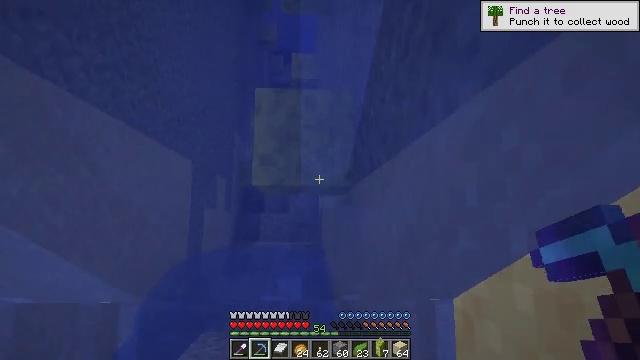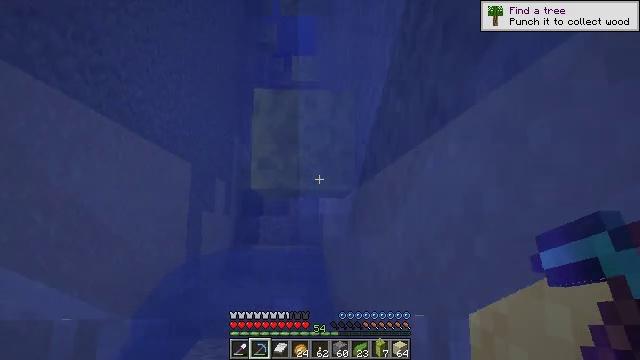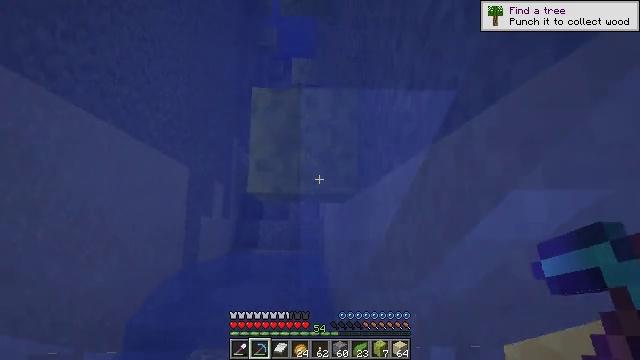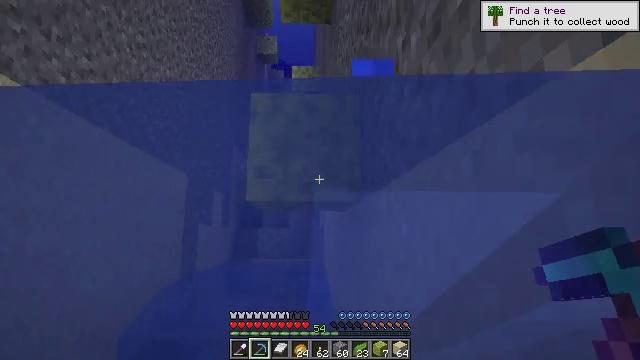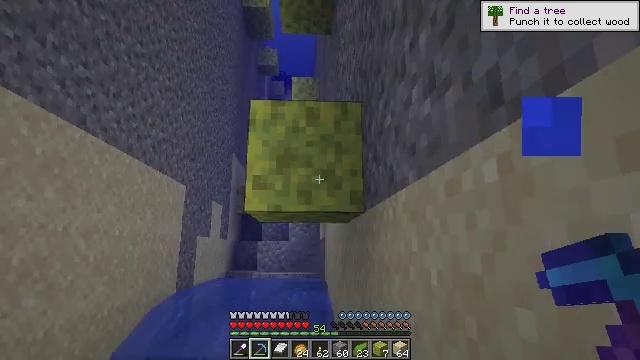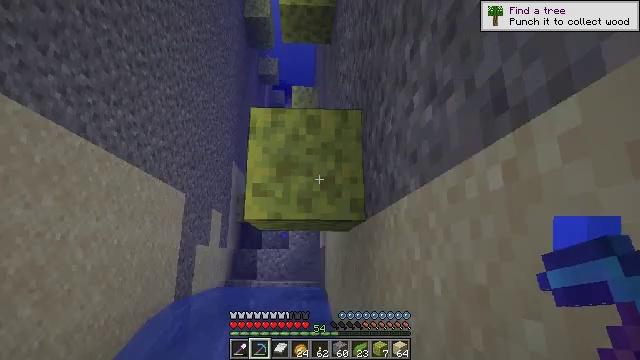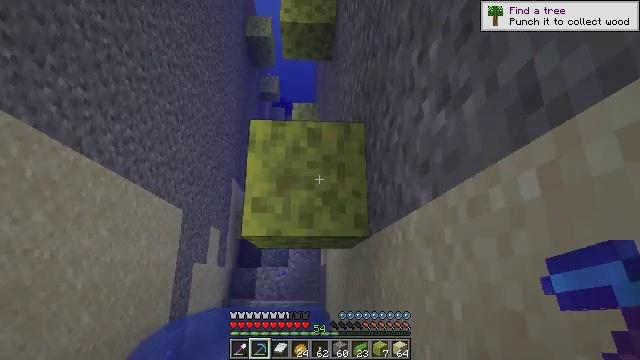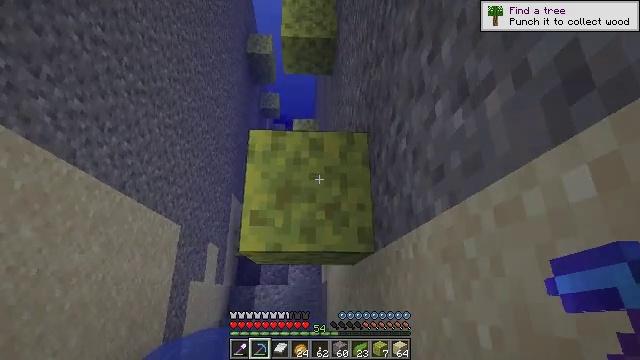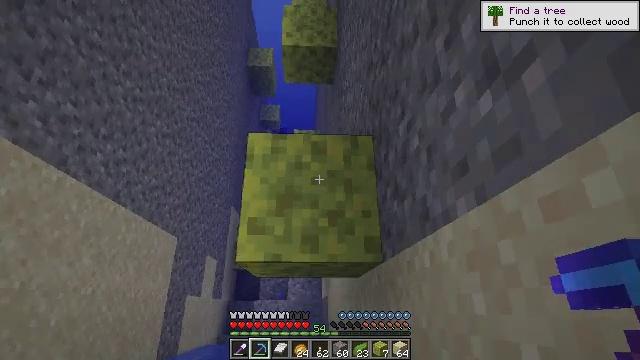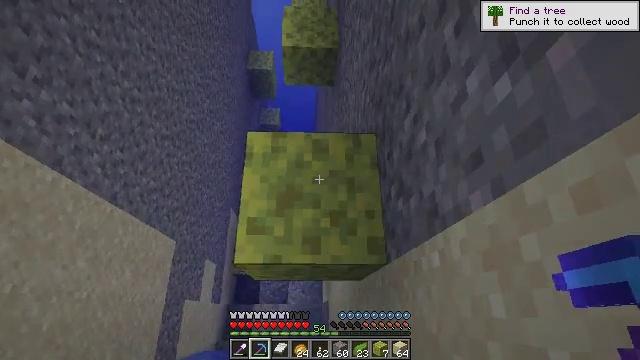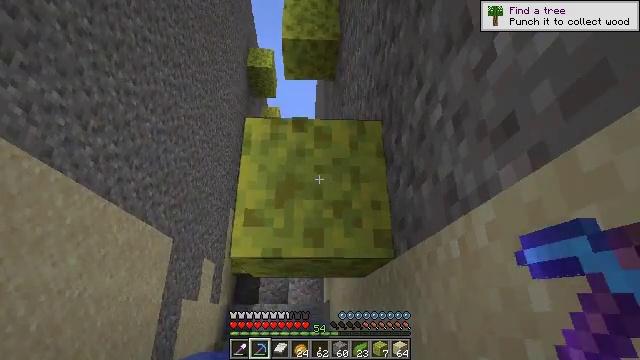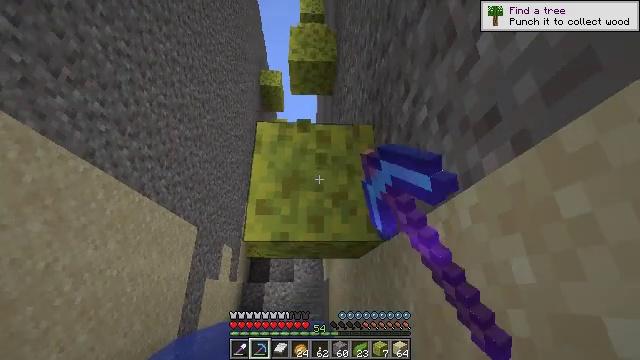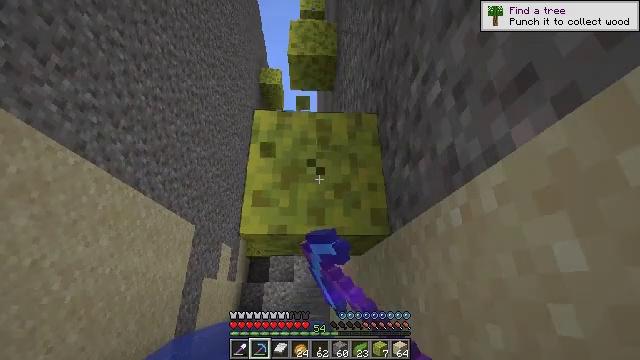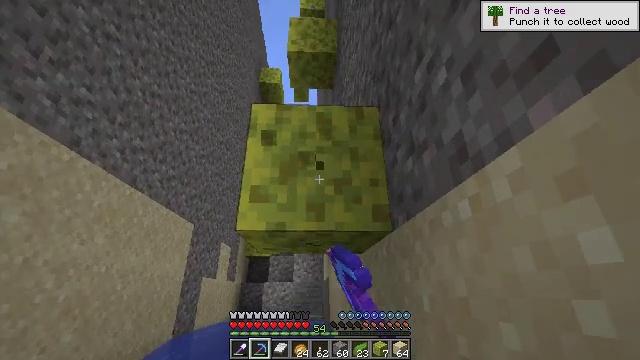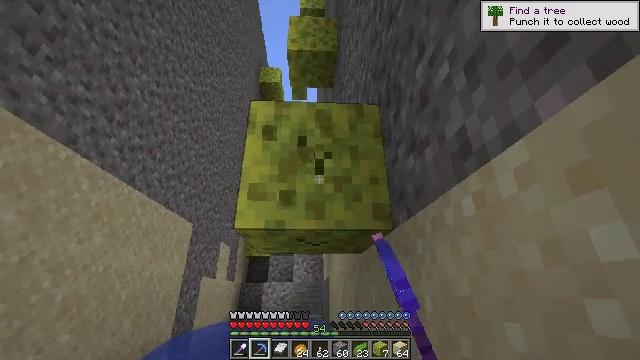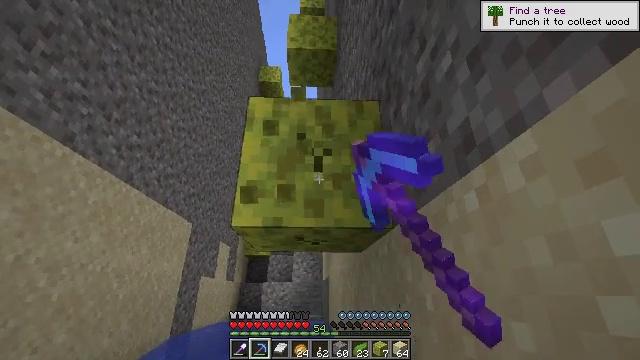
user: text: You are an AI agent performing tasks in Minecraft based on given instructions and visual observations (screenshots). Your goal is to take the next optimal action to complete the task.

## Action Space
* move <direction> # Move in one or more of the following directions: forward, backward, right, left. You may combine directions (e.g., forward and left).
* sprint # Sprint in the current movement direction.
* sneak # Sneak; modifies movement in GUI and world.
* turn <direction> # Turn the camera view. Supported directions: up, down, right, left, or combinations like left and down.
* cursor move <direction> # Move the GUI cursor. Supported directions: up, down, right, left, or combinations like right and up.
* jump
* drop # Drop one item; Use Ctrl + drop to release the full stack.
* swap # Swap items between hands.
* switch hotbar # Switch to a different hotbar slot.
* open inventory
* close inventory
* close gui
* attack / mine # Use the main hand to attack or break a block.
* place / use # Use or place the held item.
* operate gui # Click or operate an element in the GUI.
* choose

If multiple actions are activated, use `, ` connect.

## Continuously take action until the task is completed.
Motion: motion action
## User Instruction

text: Collect the wet sponge after mining.
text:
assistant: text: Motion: move forward
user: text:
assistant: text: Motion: move forward
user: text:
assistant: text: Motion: move forward, turn up
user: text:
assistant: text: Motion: move forward, turn up
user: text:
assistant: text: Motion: move forward, turn up
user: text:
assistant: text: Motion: move forward, turn up
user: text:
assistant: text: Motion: move forward, turn up
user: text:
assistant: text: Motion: move forward, turn up
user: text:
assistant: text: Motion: move forward
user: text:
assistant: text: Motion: attack / mine
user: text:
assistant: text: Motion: attack / mine
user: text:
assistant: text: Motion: attack / mine
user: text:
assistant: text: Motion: attack / mine
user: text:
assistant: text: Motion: attack / mine
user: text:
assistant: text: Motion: attack / mine
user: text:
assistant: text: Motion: attack / mine
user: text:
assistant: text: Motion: turn right and up, attack / mine
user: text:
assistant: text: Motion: attack / mine
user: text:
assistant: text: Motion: attack / mine
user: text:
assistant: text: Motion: attack / mine
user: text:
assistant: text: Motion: attack / mine
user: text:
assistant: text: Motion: attack / mine
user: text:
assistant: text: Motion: attack / mine
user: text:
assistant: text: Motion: attack / mine
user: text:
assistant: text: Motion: attack / mine
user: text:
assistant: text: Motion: attack / mine
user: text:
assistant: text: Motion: attack / mine
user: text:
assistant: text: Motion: attack / mine
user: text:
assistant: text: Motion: attack / mine
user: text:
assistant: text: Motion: attack / mine